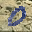
Label: 0